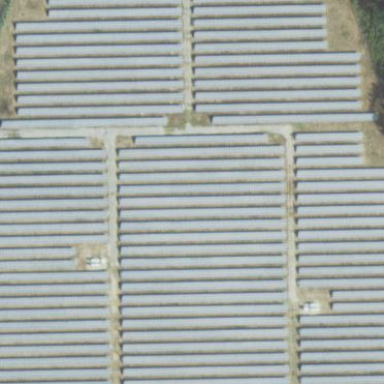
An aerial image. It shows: Solar power plant enclosed by fence. The plant generates electricity using photovoltaic technology.